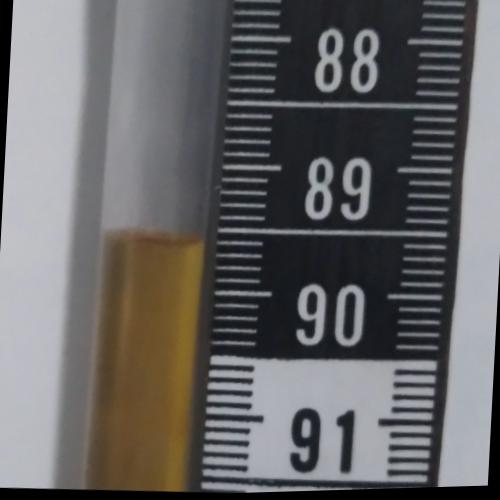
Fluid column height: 89.6 cm